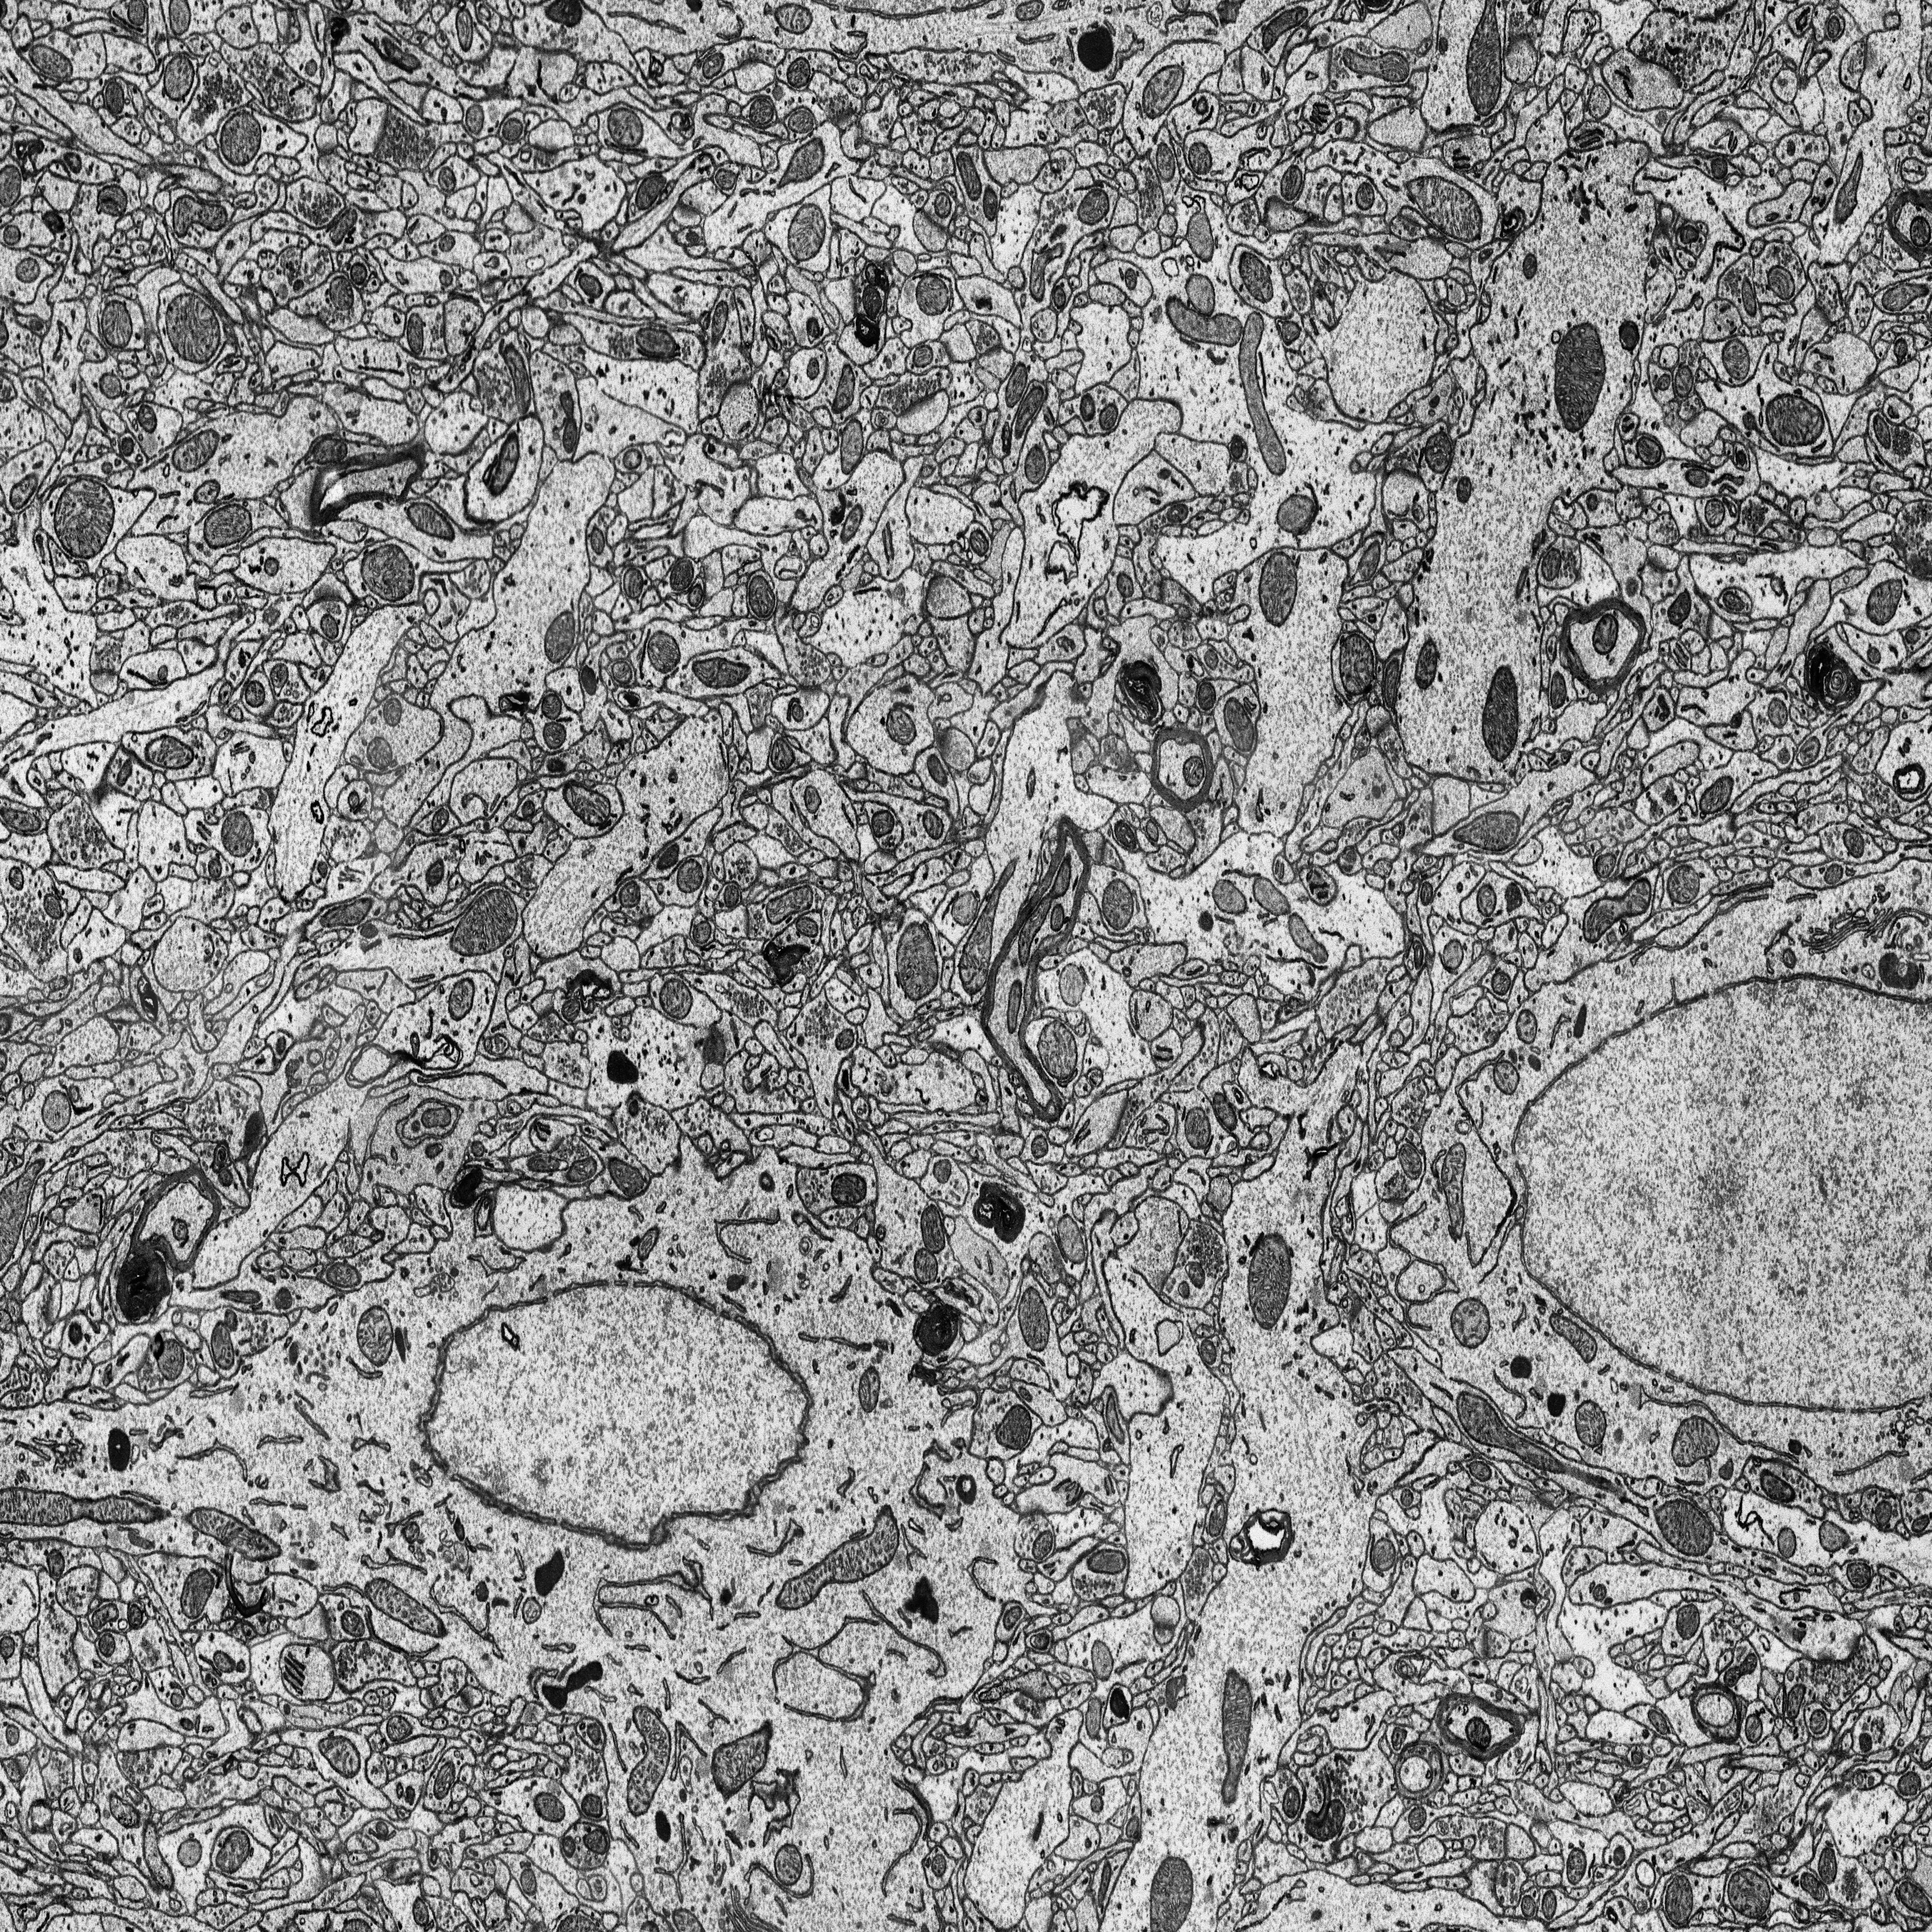
Electron microscopy slice of rat cortex tissue
Slice depth (z): 197
Mitochondria instances in slice: 375